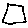
Label: square